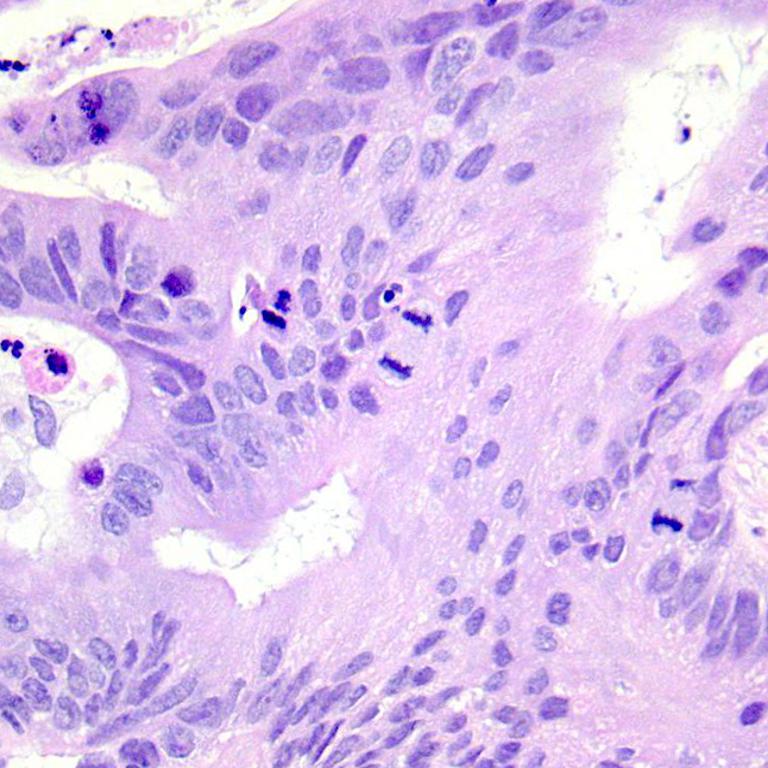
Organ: colon
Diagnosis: adenocarcinomas